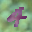
Label: 4